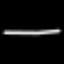
Label: line